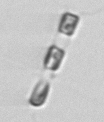
Label: Chaetoceros